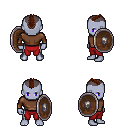
a pixel art fantasy rpg character, male body template, dark elf, purple skin, brown long-sleeve shirt, red pants, brown short mohawk hairstyle, bracelets, shield, four views (front, back, left, right), 2x2 character sprite sheet, small pixel art, hard edges, no anti-aliasing